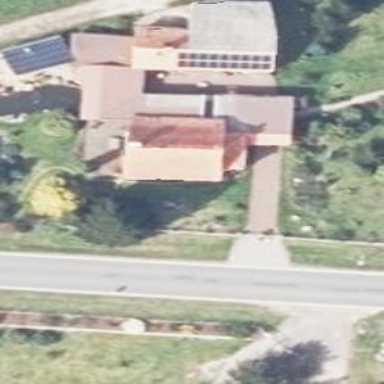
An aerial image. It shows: Simple and straightforward house.